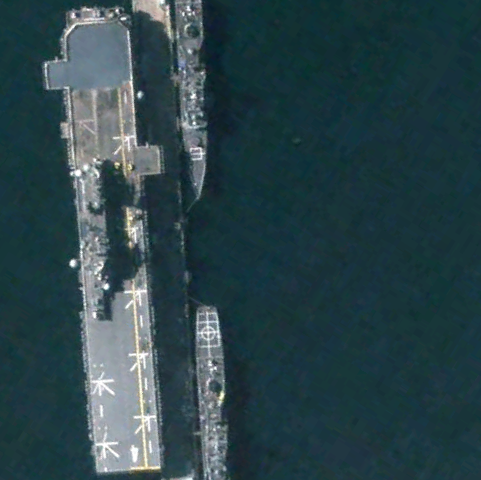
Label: assault